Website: home-depot
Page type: delivery-shipping
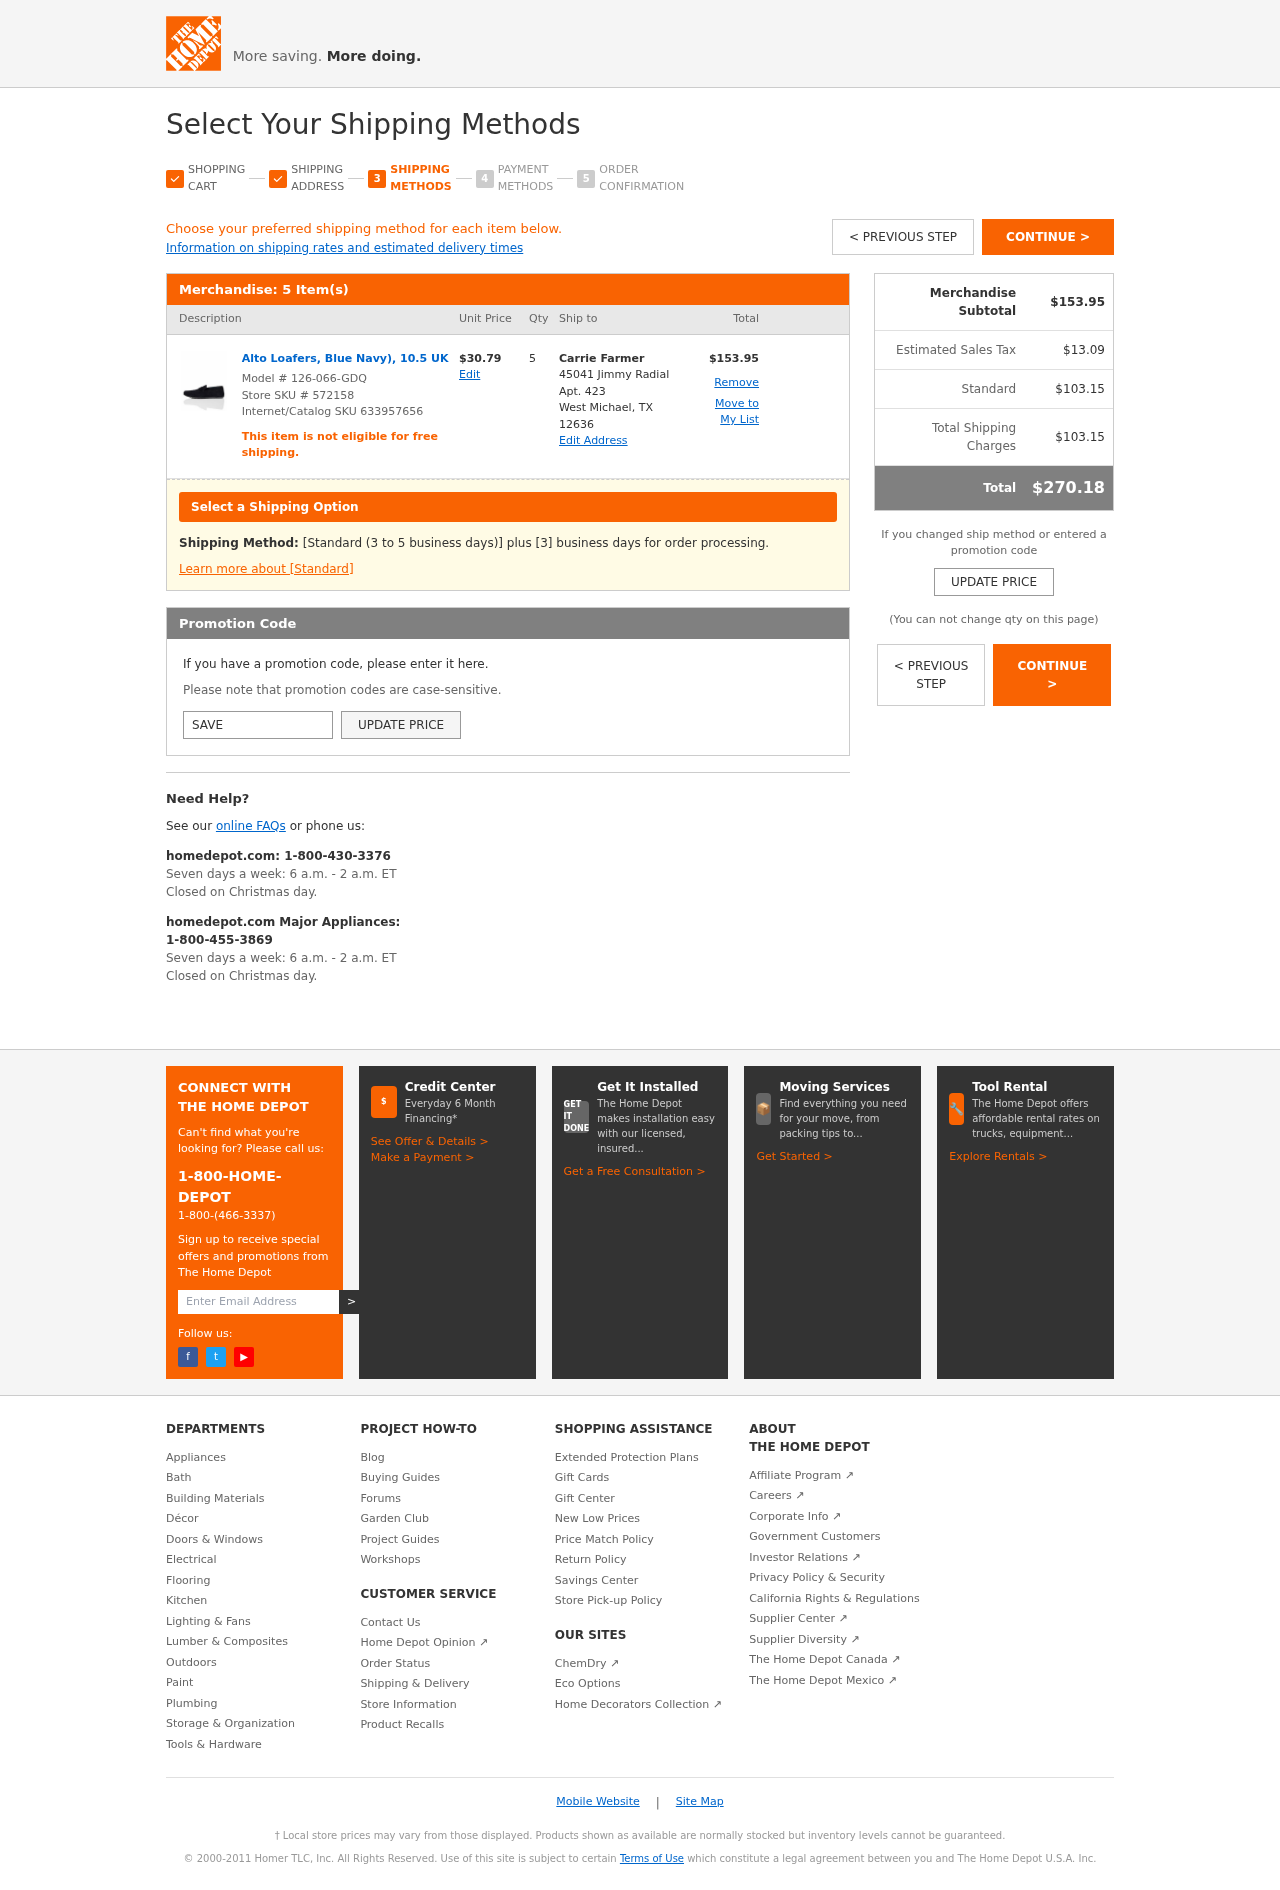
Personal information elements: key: PII_CITY_STATE_ZIP
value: West Michael, TX 12636
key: PII_FULLNAME
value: Carrie Farmer
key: PII_PROMO_CODE
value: SAVE20
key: PII_STREET
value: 45041 Jimmy Radial Apt. 423
Product elements: key: PRODUCT1_NAME
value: Alto Loafers, Blue Navy), 10.5 UK
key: PRODUCT1_PRICE
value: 30.79
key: PRODUCT1_QUANTITY
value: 5
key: PRODUCT_MODEL_NUMBER
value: Model # 126-066-GDQ
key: PRODUCT1_LINE_TOTAL
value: $153.95
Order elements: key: ORDER_NUM_ITEMS
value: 5 Item(s)
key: ORDER_SUBTOTAL
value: $153.95
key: ORDER_TAX
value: $13.09
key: ORDER_SHIPPING_COST
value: $103.15
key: ORDER_SHIPPING_TOTAL
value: $103.15
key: ORDER_TOTAL
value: $270.18
Other elements: key: STORE_SKU
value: Store SKU # 572158
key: INTERNET_SKU
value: Internet/Catalog SKU 633957656